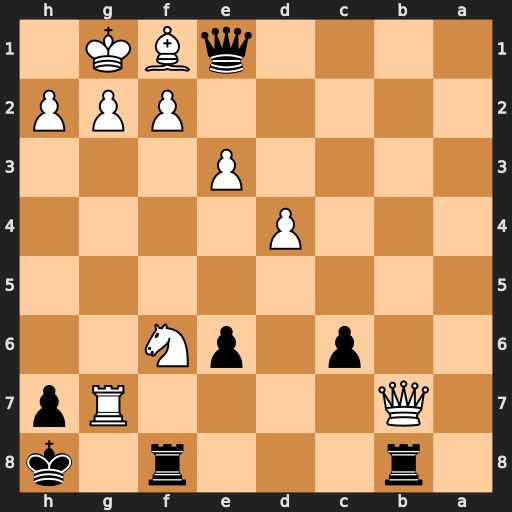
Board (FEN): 1r3r1k/1Q4Rp/2p1pN2/8/3P4/4P3/5PPP/4qBK1
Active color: b
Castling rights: -
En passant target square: -
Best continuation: Rxb7 Rxb7 Rxf6 Rb8+ Kg7